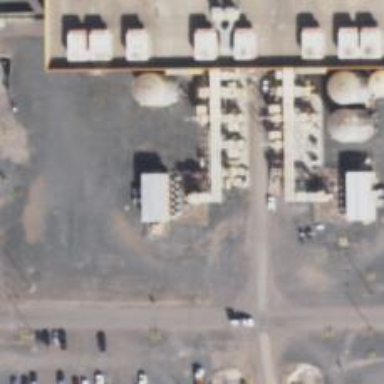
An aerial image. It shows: Generator is pictured.